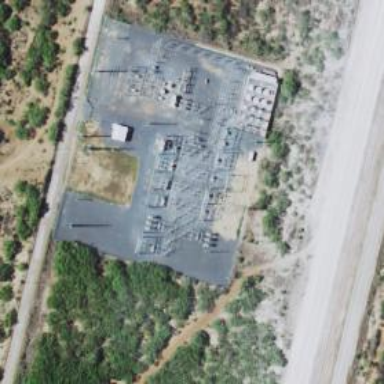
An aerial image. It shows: Switch used for power control.